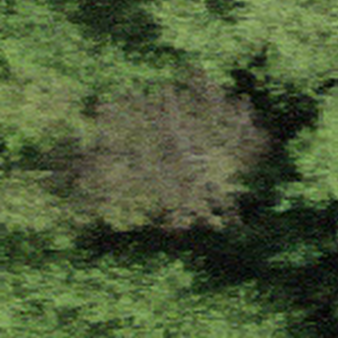
Label: other